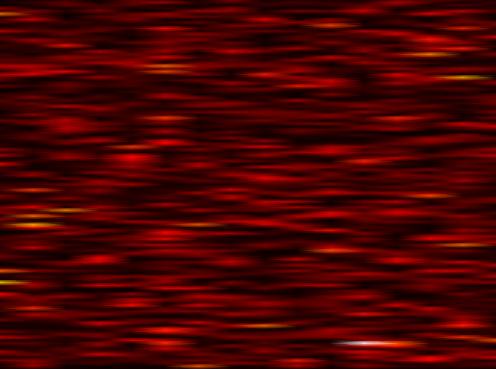
Label: WOLA